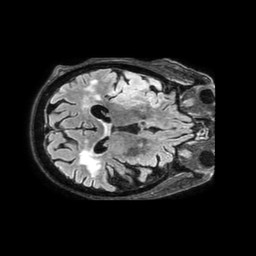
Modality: FLAIR
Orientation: axial
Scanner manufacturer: philips
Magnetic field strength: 3 T
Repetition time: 4.8 s
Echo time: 0.34 s